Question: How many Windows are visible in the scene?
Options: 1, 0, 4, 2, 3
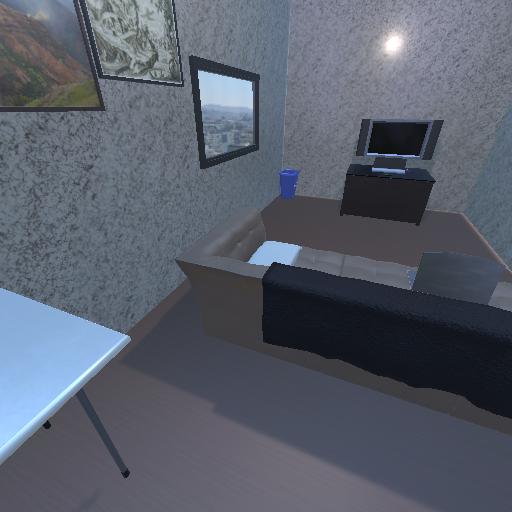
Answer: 1